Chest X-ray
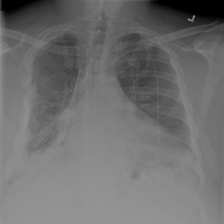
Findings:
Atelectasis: negative
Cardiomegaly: negative
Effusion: negative
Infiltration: negative
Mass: negative
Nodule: negative
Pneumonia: negative
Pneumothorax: positive
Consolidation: negative
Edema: negative
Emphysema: negative
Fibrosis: negative
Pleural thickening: negative
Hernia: negative